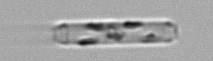
Label: Cerataulina_pelagica